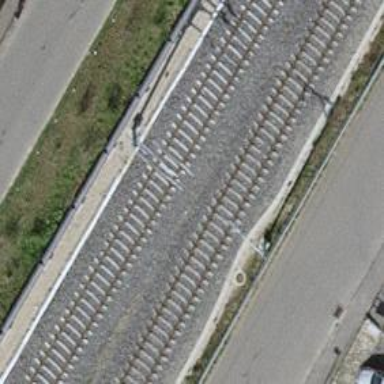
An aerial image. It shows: Single railway track with electrification through contact line.